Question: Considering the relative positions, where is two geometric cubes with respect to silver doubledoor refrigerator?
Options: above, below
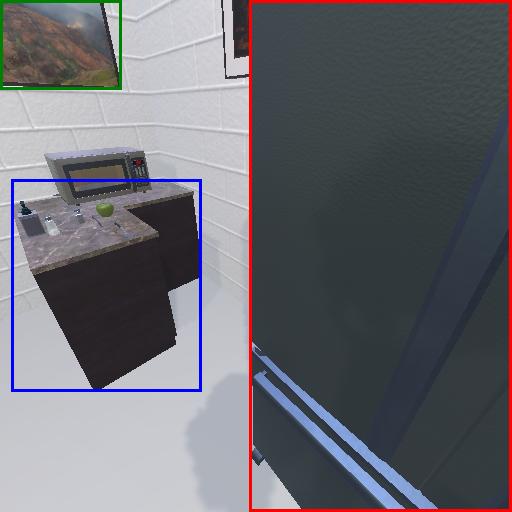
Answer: above